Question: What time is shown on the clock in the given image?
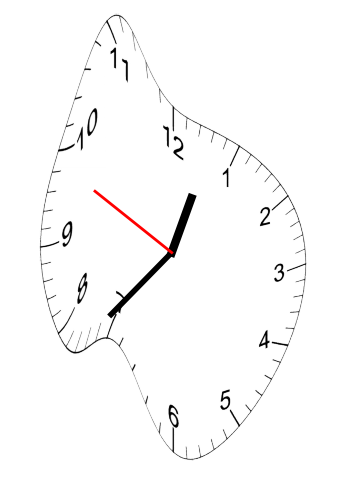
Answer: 12:36:49